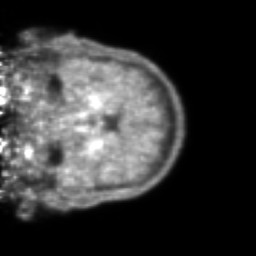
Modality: PET
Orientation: coronal
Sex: male
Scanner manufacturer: ge